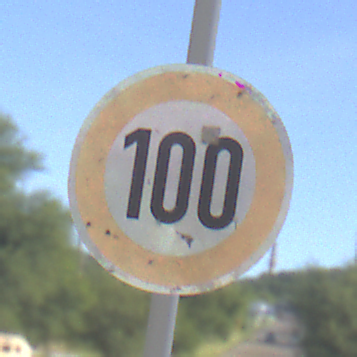
Verkehrszeichen: Geschwindigkeit100
Umgebung: Outdoor, RoadRail
Tageszeit: MorningAfternoon
Wetter: PartlyCloudy
Licht: Natural
Jahreszeit: NotSpecified
Kontrast: HighContrast